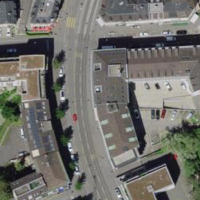
EUNIS habitat code: 54
Species observed at this site:
Streptopelia decaocto
Phoenicurus ochruros
Columba livia
Cyanistes caeruleus
Chloris chloris
Turdus merula